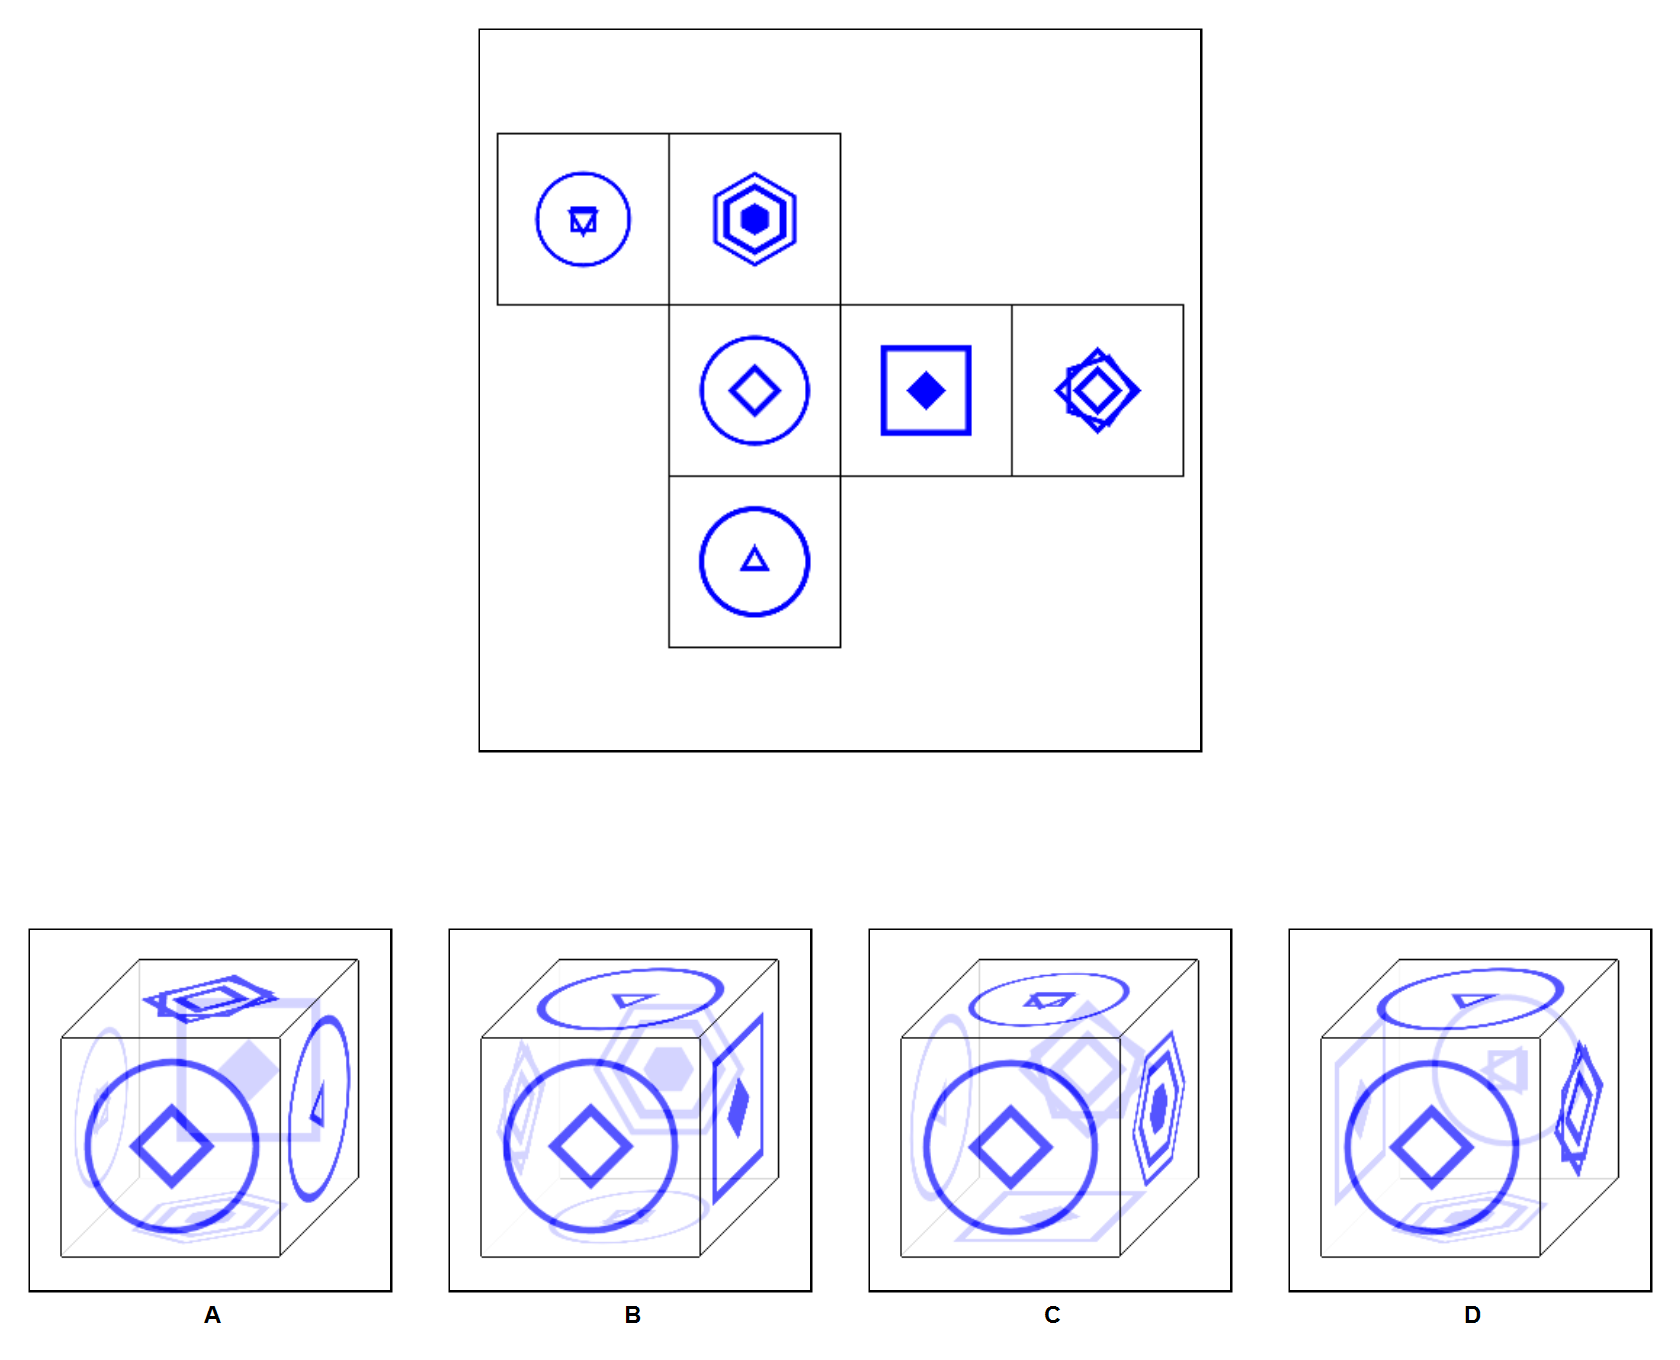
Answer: C